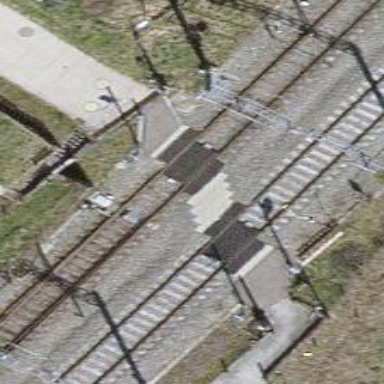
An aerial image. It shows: Railway switch.